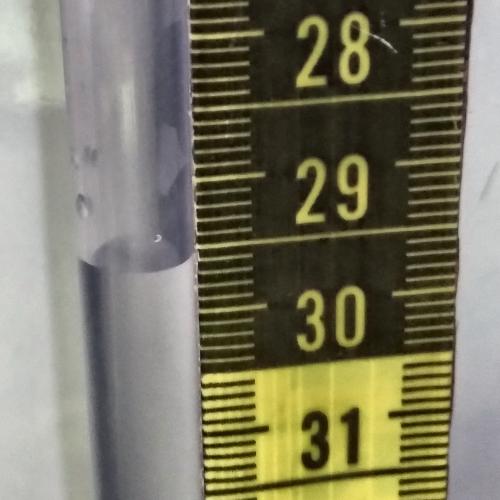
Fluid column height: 29.6 cm